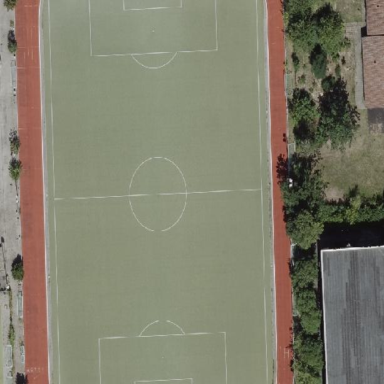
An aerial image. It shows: Soccer pitch for leisure land activities.